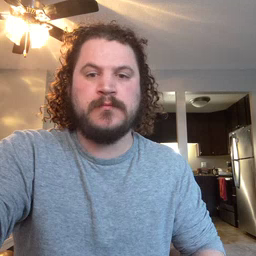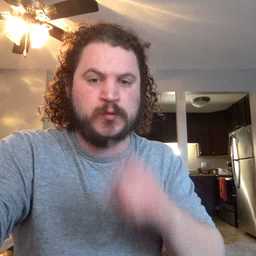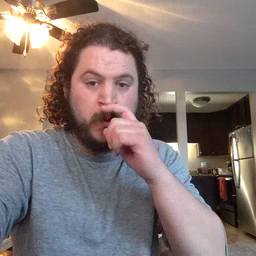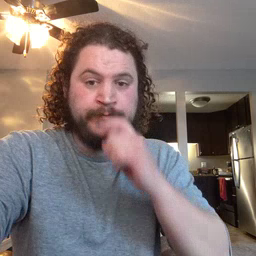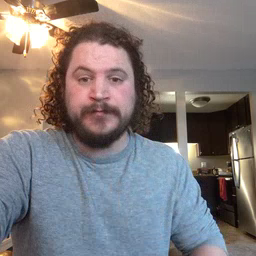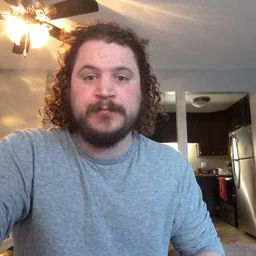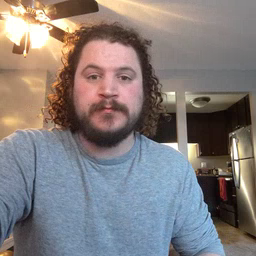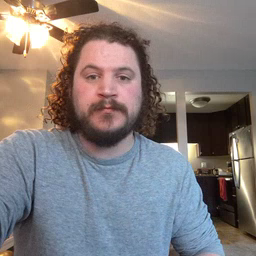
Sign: doll